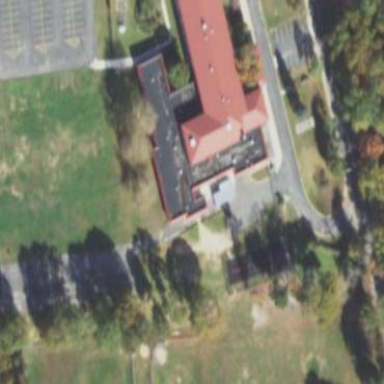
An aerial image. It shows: School.